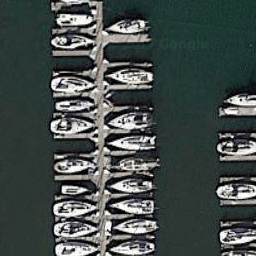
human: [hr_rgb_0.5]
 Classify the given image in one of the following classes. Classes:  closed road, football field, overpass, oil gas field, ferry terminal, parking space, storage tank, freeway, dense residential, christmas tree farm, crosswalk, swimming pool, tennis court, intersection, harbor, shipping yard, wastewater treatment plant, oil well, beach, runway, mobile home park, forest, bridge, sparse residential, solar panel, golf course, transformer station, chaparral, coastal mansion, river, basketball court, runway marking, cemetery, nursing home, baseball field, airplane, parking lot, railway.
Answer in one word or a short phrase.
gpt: harbor